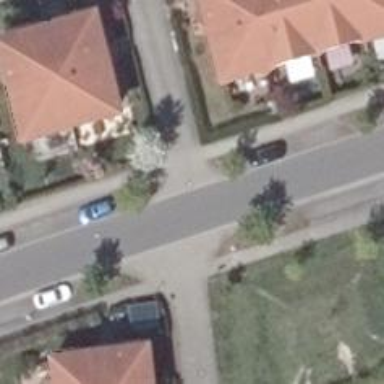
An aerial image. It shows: Residential road with asphalt surface and sidewalks on both sides.